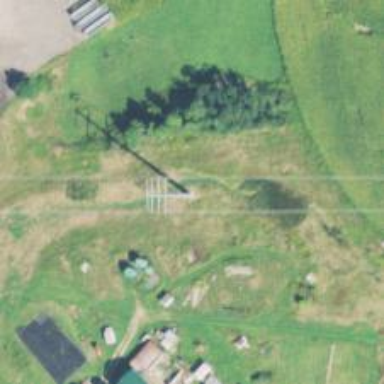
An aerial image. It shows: Power tower.